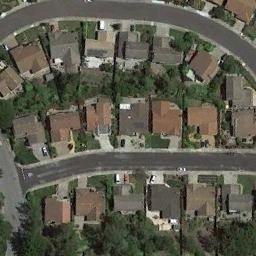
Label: dense_residential